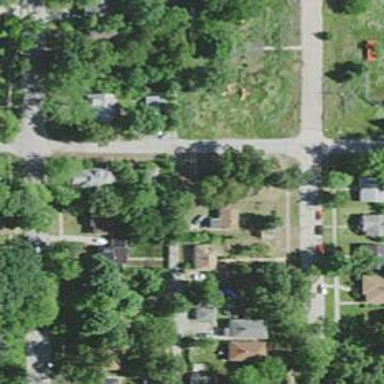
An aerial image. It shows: Alley classified as service road.